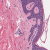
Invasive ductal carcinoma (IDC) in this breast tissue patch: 0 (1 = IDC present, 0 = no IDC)